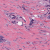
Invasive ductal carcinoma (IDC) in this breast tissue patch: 1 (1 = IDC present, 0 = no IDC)